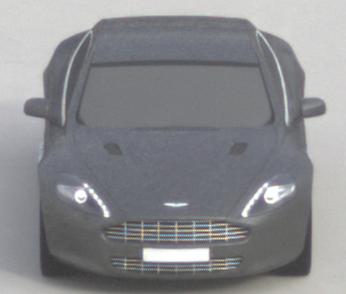
Make: Aston Martin
Model: Rapide
Detailed model: Rapide
Model produced from: 2010/03
Model produced until: 2013/07
Doors: 5
Color: gray
Road condition: dry road
Daytime: morning or afternoon
Contrast: low contrast